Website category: auto
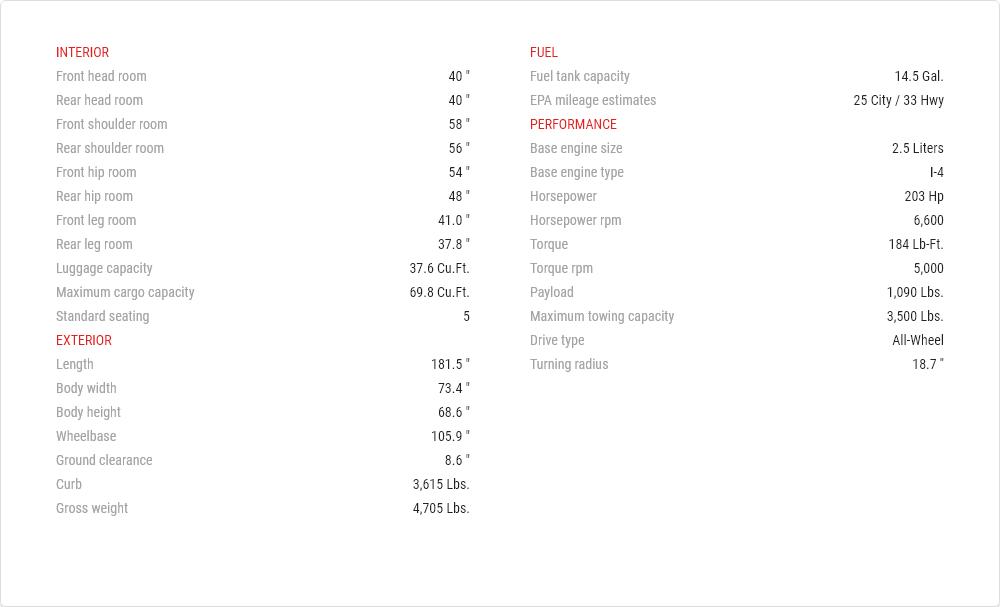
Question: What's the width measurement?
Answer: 73.4 "

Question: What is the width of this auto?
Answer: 73.4 "

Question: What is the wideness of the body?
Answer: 73.4 "

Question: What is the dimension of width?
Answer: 73.4 "

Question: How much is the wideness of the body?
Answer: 73.4 "

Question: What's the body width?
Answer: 73.4 "

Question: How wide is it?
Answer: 73.4 "

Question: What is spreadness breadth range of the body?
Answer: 73.4 "

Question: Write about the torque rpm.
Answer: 5,000

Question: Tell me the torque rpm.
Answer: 5,000

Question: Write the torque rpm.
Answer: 5,000

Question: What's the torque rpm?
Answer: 5,000

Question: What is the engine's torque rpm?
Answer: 5,000

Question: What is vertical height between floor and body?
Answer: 8.6 "

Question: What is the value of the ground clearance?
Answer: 8.6 "

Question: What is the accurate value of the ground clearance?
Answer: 8.6 "

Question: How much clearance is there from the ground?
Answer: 8.6 "

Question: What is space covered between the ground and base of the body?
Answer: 8.6 "

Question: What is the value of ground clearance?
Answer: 8.6 "

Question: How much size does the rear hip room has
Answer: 48 "

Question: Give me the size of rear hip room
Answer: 48 "

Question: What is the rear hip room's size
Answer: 48 "

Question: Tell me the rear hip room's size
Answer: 48 "

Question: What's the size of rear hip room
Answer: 48 "

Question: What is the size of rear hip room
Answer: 48 "

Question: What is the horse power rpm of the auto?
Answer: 6,600

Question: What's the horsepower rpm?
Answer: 6,600

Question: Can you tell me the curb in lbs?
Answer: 3,615 lbs.

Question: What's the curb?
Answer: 3,615 lbs.

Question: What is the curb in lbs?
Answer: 3,615 lbs.

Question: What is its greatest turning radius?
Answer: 18.7 ''

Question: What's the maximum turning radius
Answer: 18.7 ''

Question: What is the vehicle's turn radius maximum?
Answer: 18.7 ''

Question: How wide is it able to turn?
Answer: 18.7 ''

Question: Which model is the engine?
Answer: I-4

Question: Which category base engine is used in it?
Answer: I-4

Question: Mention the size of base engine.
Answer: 2.5 liters

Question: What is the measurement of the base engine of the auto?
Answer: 2.5 liters

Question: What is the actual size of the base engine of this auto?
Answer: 2.5 liters

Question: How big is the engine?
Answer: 2.5 liters

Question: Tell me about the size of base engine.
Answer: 2.5 liters

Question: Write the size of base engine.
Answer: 2.5 liters

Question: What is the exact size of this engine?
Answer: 2.5 liters

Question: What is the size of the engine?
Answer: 2.5 liters

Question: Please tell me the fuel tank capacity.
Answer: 14.5 gal.

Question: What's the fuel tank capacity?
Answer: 14.5 gal.

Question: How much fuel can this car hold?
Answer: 14.5 gal.

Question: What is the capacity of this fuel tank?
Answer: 14.5 gal.

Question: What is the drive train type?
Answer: all-wheel

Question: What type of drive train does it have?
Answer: all-wheel

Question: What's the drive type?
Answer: all-wheel

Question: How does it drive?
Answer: all-wheel

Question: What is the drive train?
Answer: all-wheel

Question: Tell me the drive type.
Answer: all-wheel

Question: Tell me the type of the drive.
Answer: all-wheel

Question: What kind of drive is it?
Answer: all-wheel

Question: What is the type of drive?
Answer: all-wheel

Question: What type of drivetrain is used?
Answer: all-wheel

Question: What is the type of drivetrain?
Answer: all-wheel

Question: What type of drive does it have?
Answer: all-wheel

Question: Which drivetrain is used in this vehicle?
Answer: all-wheel

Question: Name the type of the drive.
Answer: all-wheel

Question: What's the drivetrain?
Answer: all-wheel

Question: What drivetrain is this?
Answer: all-wheel